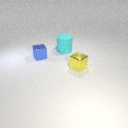
large cyan rubber cylinder to the right of small blue metal cube